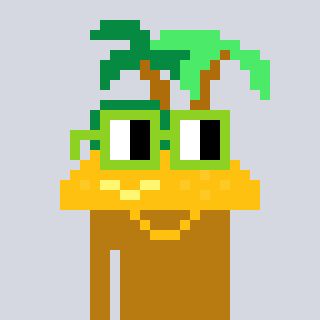
a pixel art character with square light green glasses, a island-shaped head and a gold-colored body on a cool background